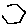
Label: hexagon